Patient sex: M
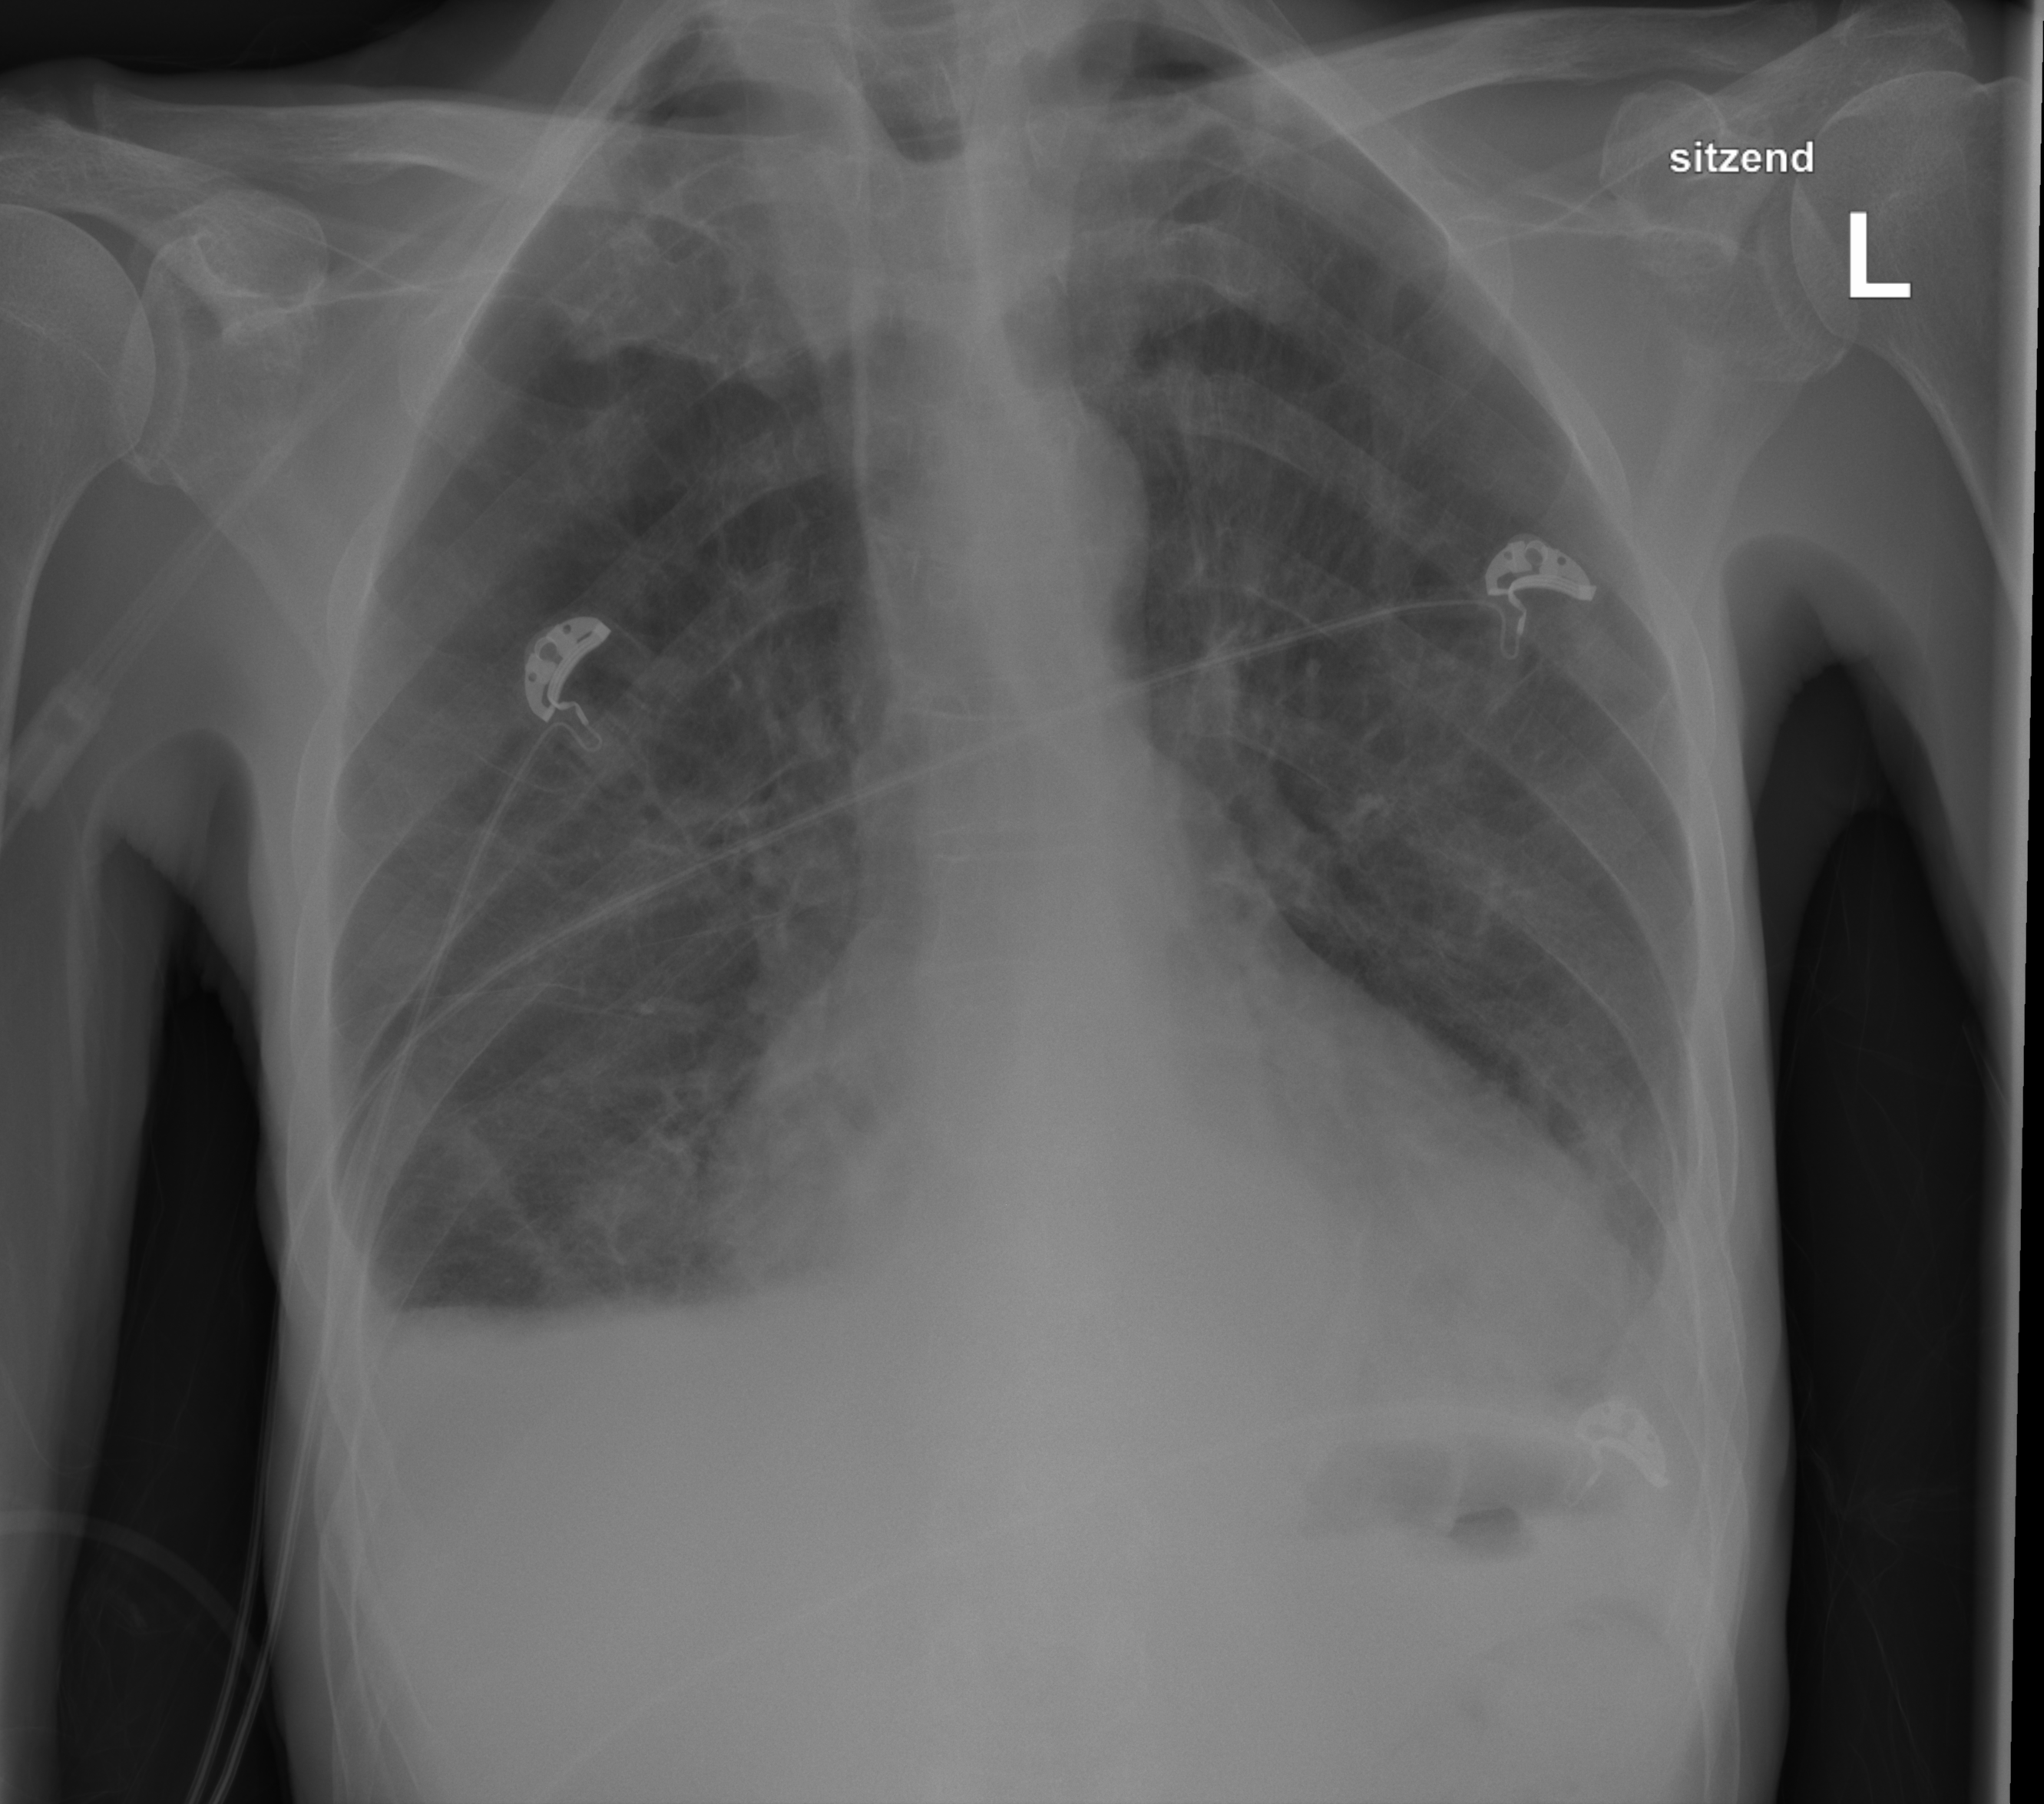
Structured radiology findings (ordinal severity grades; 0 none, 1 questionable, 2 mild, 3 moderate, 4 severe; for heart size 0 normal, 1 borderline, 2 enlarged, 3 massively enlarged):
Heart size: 2
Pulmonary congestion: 2
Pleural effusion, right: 2
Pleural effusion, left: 2
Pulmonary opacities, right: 0
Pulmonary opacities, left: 0
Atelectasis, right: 2
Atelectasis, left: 2